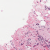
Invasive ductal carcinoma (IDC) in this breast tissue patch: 1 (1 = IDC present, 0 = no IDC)